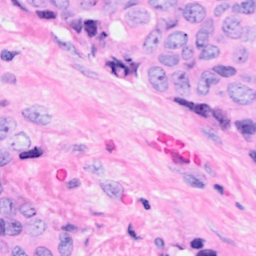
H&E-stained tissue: Breast